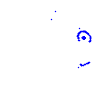
Particle: kaon